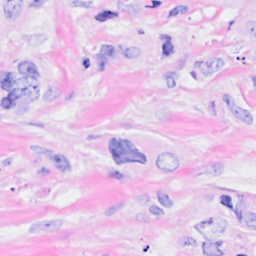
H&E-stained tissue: Breast